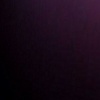
Label: space